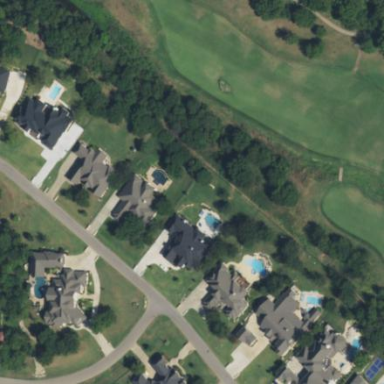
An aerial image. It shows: Water hazard on golf course.